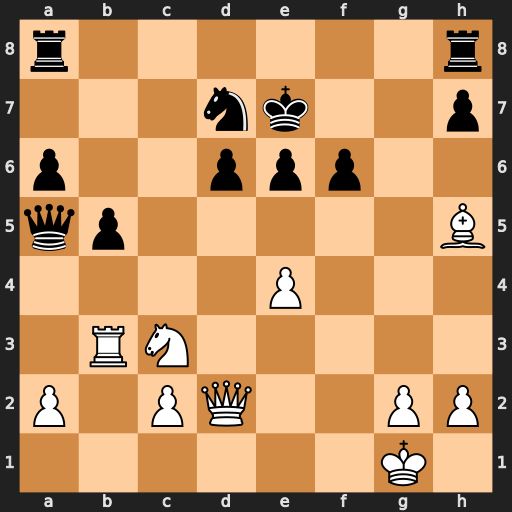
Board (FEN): r6r/3nk2p/p2ppp2/qp5B/4P3/1RN5/P1PQ2PP/6K1
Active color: w
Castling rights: -
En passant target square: -
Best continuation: Nd5+ exd5 Qxa5